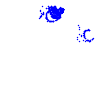
Particle: kaon